Interaction volume radius: 10 \u00c5
Interaction volume height: 20 \u00c5
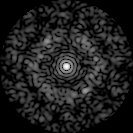
Disorder parameter: 0.7771